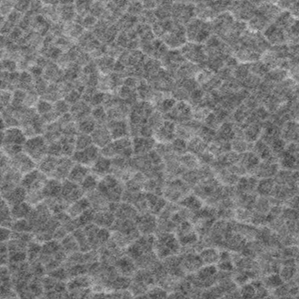
Label: frost